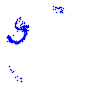
Particle: electron